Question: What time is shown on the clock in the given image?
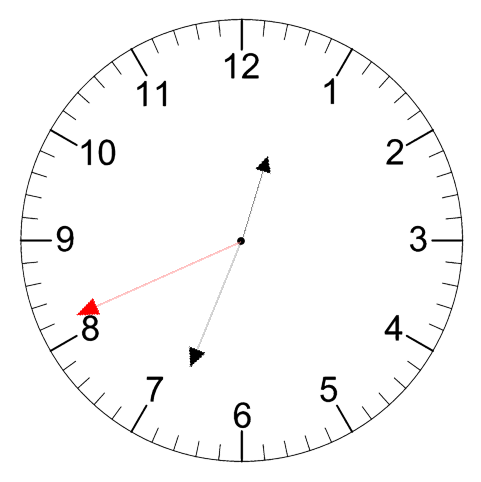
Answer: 12:33:41